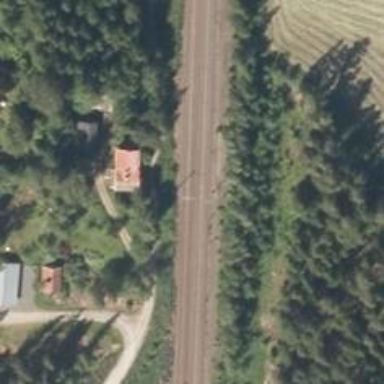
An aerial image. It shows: Railway track with continuous electrified contact lines.